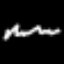
Label: squiggle